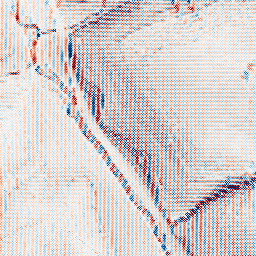
Category: wavelet
Decomposition family: wavelet_biorthogonal
Decomposition parameters: wavelet: bior1.3
level: 1
Upsampling method: fft_zeropad
Upsampling parameters: scale: 4
Upsampling scale: 4